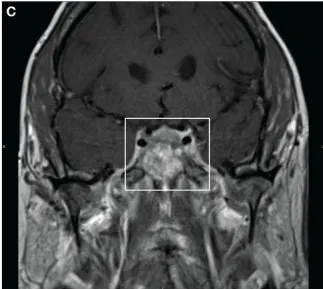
MRI brain with contrast showing Merkel cell carcinoma (MCC) metastasis to the clivus and invasion into the cavernous sinus. (C) Coronal view. Magnified view of the cavernous sinus from There is invasion of the metastatic MCC into the cavernous sinus with likely impingement on the cranial nerves.
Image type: radiology (mri)